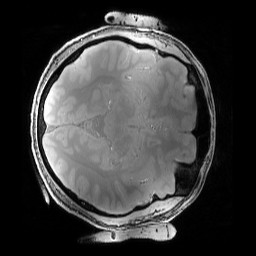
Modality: PDw
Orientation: axial
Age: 29
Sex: male
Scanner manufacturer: siemens
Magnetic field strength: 6.98 T
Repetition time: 1.38 s
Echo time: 0.00242 s